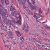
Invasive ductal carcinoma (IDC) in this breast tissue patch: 1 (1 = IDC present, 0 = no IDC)